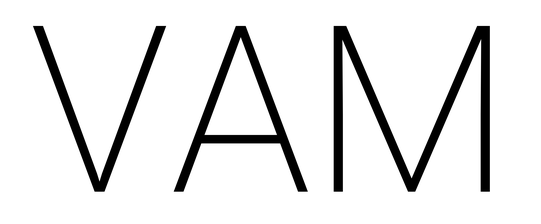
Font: Roboto_ExtraLight